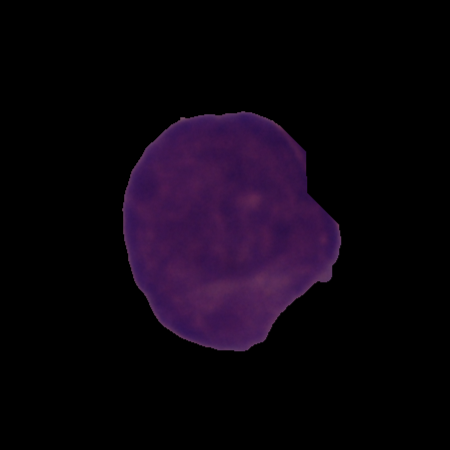
Label: cancer